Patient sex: M
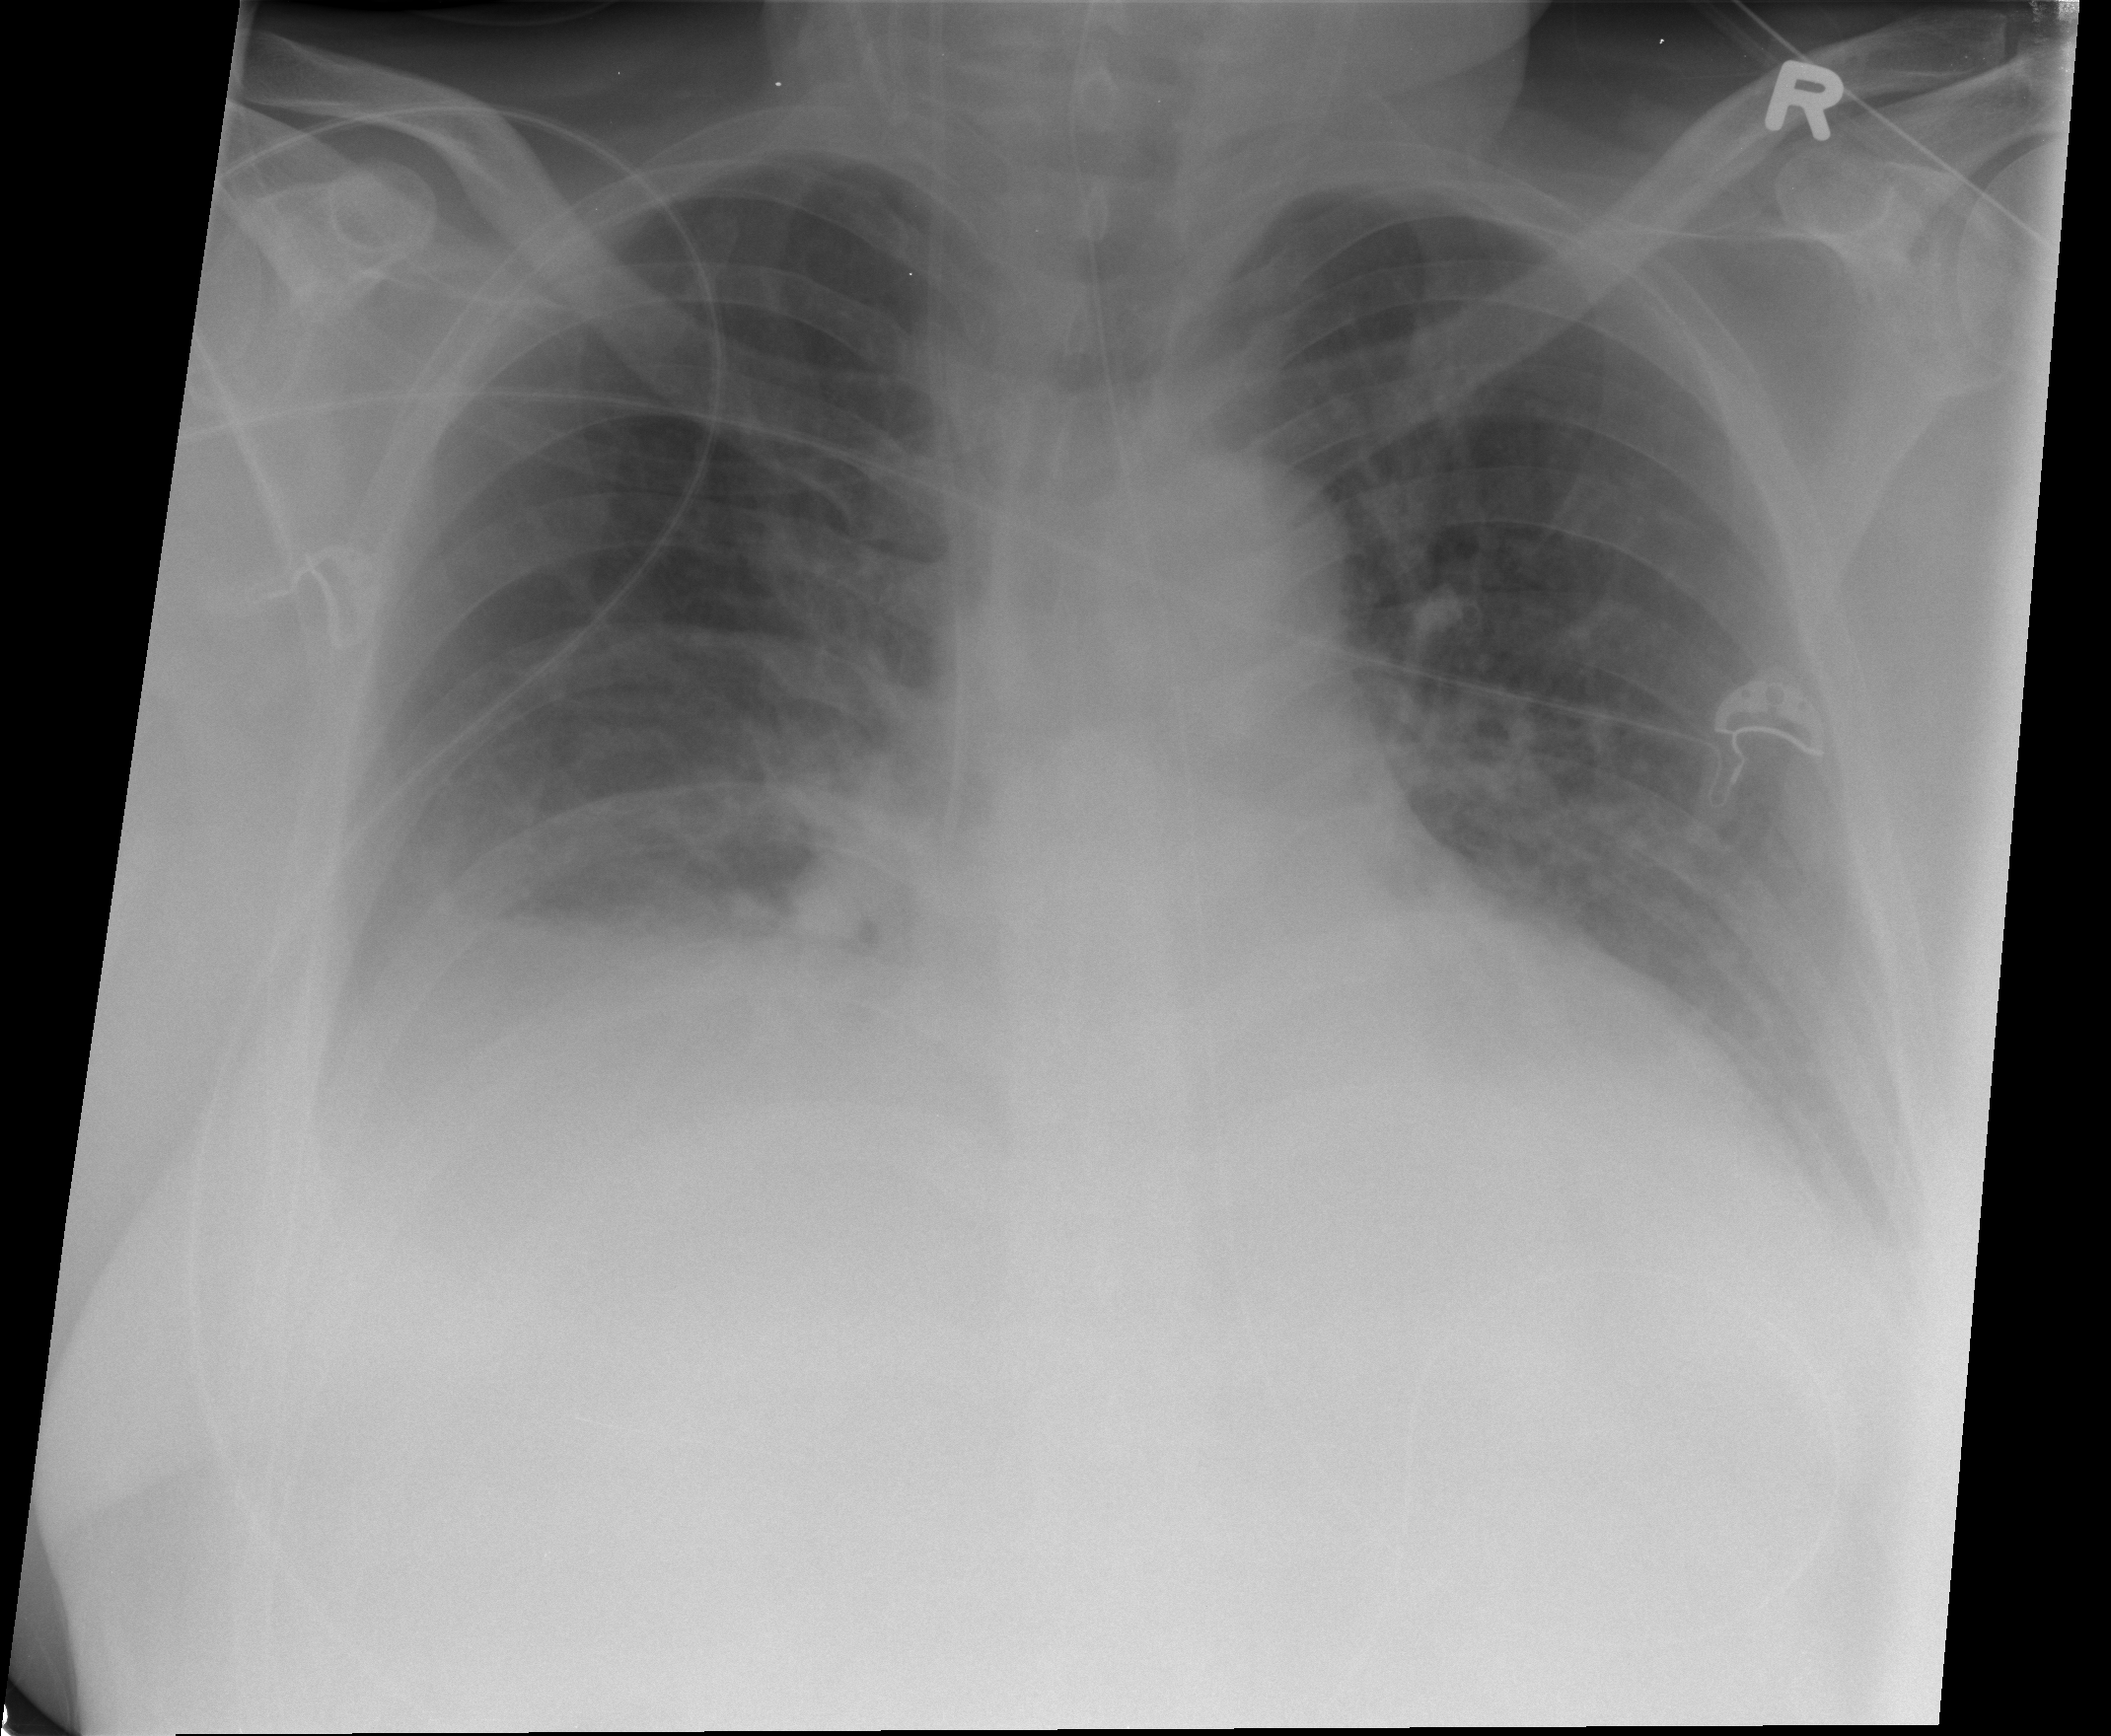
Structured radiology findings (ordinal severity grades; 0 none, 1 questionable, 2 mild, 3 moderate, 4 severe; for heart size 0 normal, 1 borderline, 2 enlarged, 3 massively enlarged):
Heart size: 2
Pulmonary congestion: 2
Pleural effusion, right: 2
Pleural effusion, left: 2
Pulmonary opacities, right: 0
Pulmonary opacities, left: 0
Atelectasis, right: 2
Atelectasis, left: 2